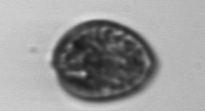
Label: Prorocentrum